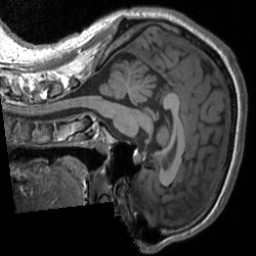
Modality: T1w
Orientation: sagittal
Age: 20
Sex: male
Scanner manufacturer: siemens
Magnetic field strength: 3 T
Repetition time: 1.9 s
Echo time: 0.00226 s